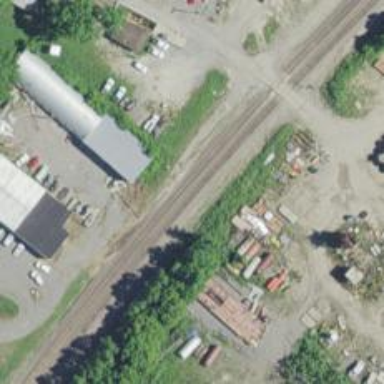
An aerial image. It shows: Railway siding with rails.